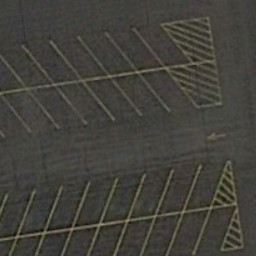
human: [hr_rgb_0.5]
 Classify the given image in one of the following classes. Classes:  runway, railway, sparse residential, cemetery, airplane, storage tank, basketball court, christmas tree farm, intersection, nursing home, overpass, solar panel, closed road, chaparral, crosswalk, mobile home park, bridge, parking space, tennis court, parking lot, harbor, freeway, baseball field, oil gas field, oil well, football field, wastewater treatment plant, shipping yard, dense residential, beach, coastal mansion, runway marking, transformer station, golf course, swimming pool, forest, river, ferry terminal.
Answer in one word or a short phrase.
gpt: parking space